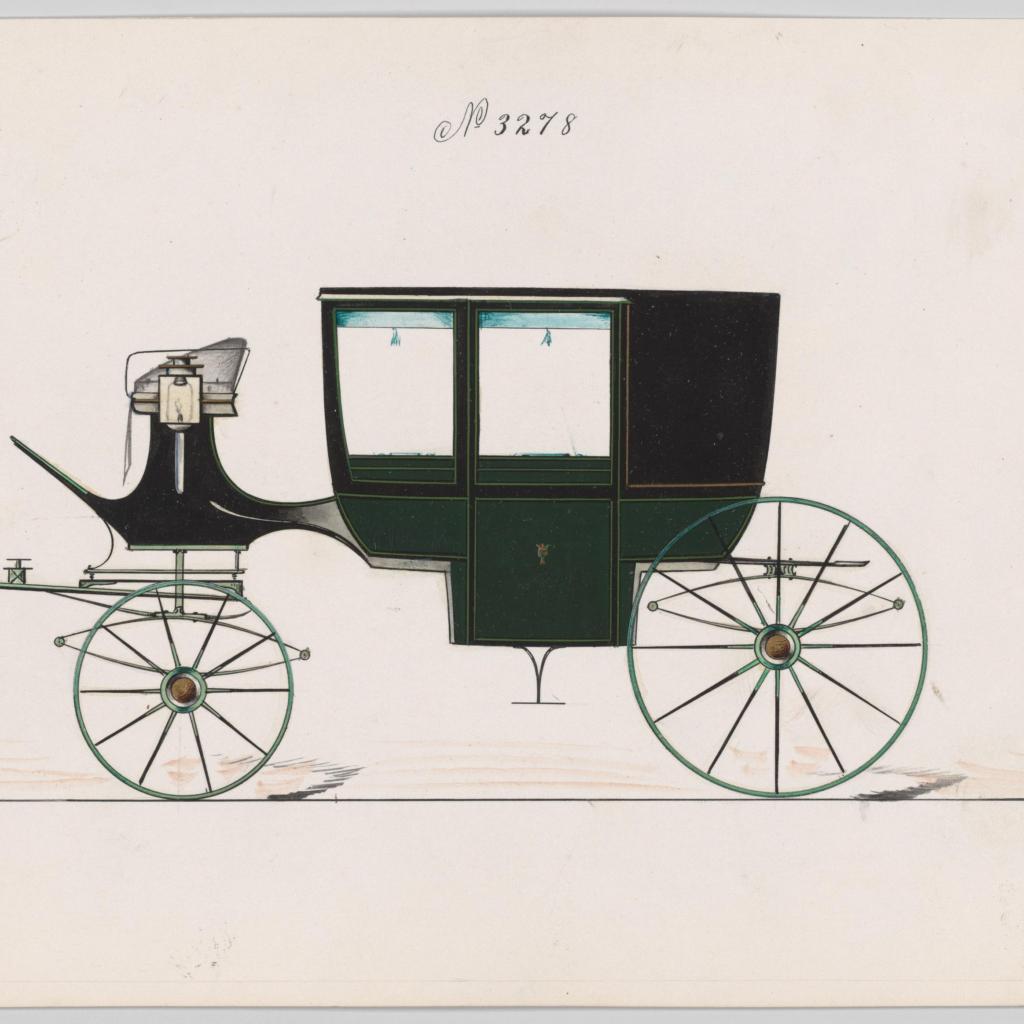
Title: Design for Glass Panel Coach, no. 3278
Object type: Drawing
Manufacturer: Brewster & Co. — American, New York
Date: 1876
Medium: Pen and black ink, watercolor and gouache with gum arabic and metallic ink (brightwork and hubs)
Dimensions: sheet: 6 1/4 x 9 1/4 in. (15.9 x 23.5 cm)
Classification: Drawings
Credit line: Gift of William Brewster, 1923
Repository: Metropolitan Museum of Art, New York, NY